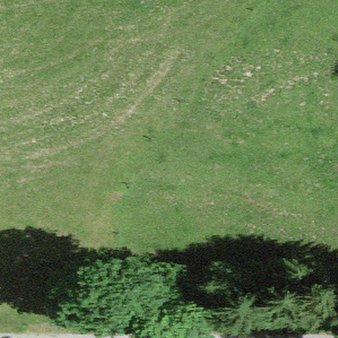
Label: other